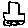
Label: car